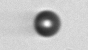
Label: bead